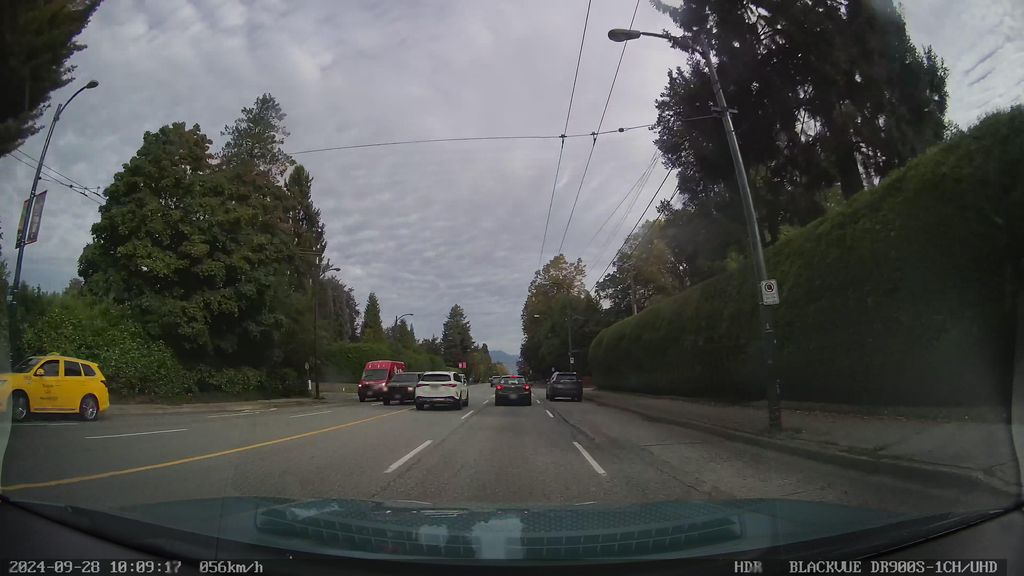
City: vancouver